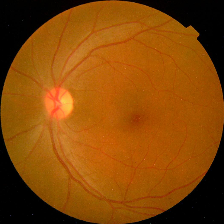
Diabetic retinopathy grade: No DR